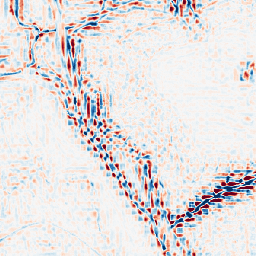
Category: wavelet
Decomposition family: wavelet_reverse_biorthogonal
Decomposition parameters: wavelet: rbio3.5
level: 3
Upsampling method: sinc_hamming
Upsampling parameters: scale: 4
kernel_size: 8
Upsampling scale: 4